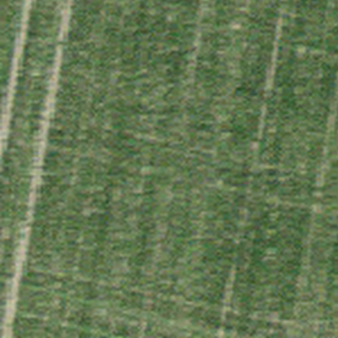
Label: other